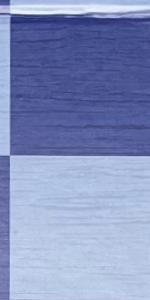
Label: Empty